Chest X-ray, PA view. Patient: 75 years old, sex M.
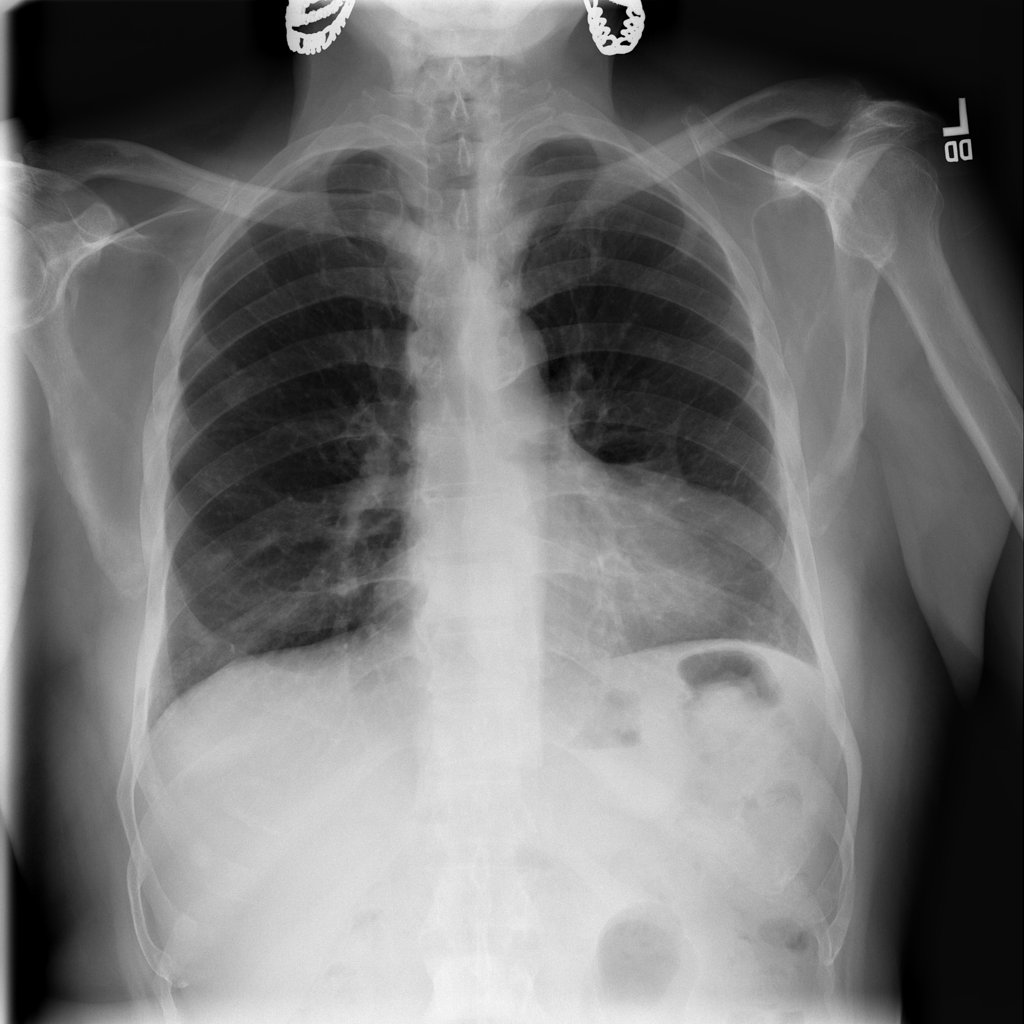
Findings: Nodule